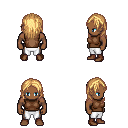
a pixel art fantasy rpg character, male body template, human, dark skin, brown sleeveless shirt, white pants, light blonde long hairstyle, brown shoes, four views (front, back, left, right), 2x2 character sprite sheet, small pixel art, hard edges, no anti-aliasing